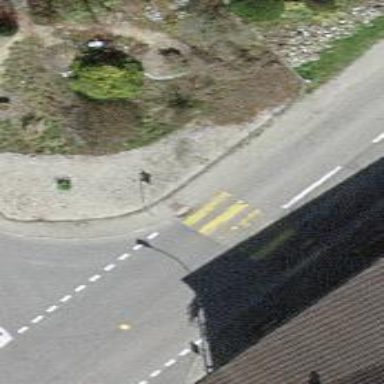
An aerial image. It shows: Zebra crossing on the road.